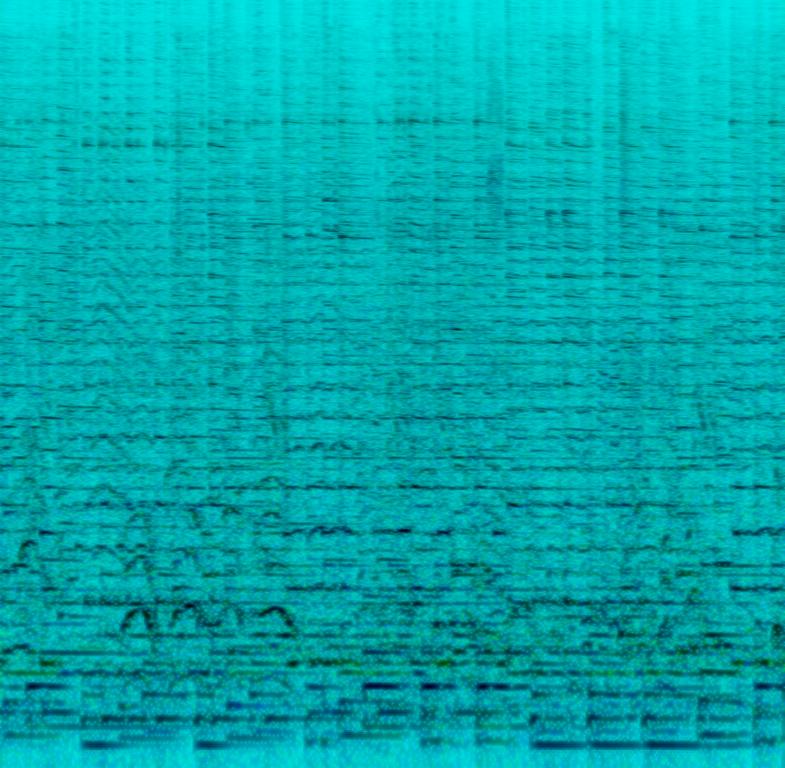
The song is instrumental. The tempo is medium with a harpist playing a bass line accompanying a violist. The song is folk-like with a dance rhythm. The audio quality is poor with ambient crowd noise.